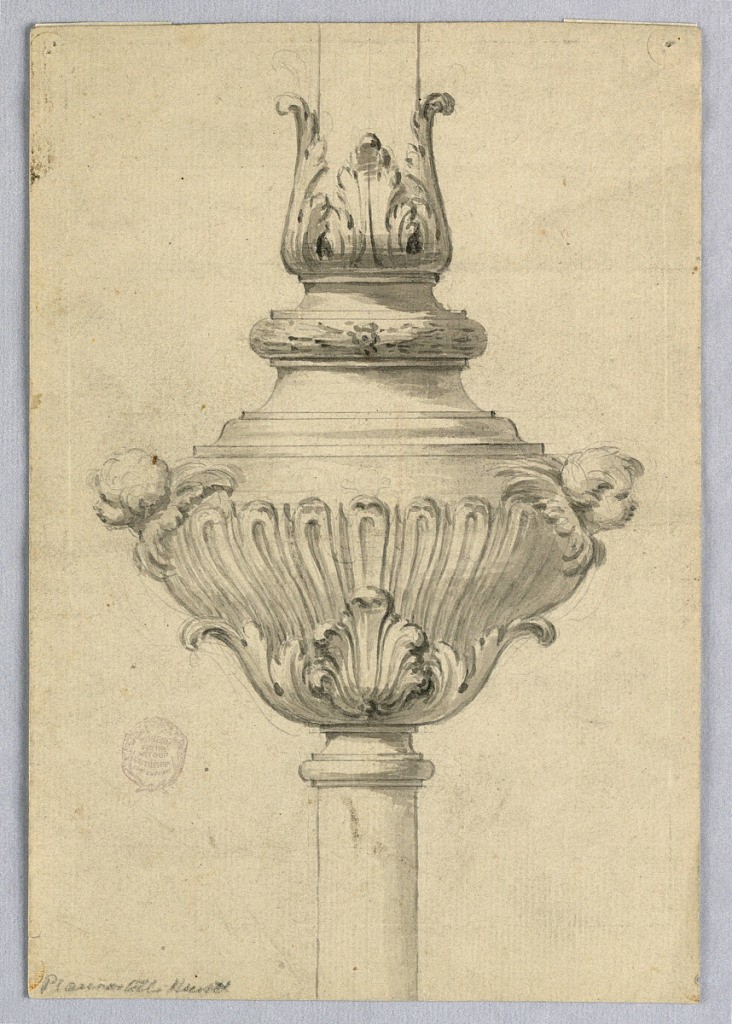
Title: Project for the Knob of a Processional Knot
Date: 1750–1775
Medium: Pen and ink, brush and wash on paper
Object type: Drawing
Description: Bottom of the knob covered in lobes and leaves. Two cherubs.